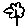
Label: flower